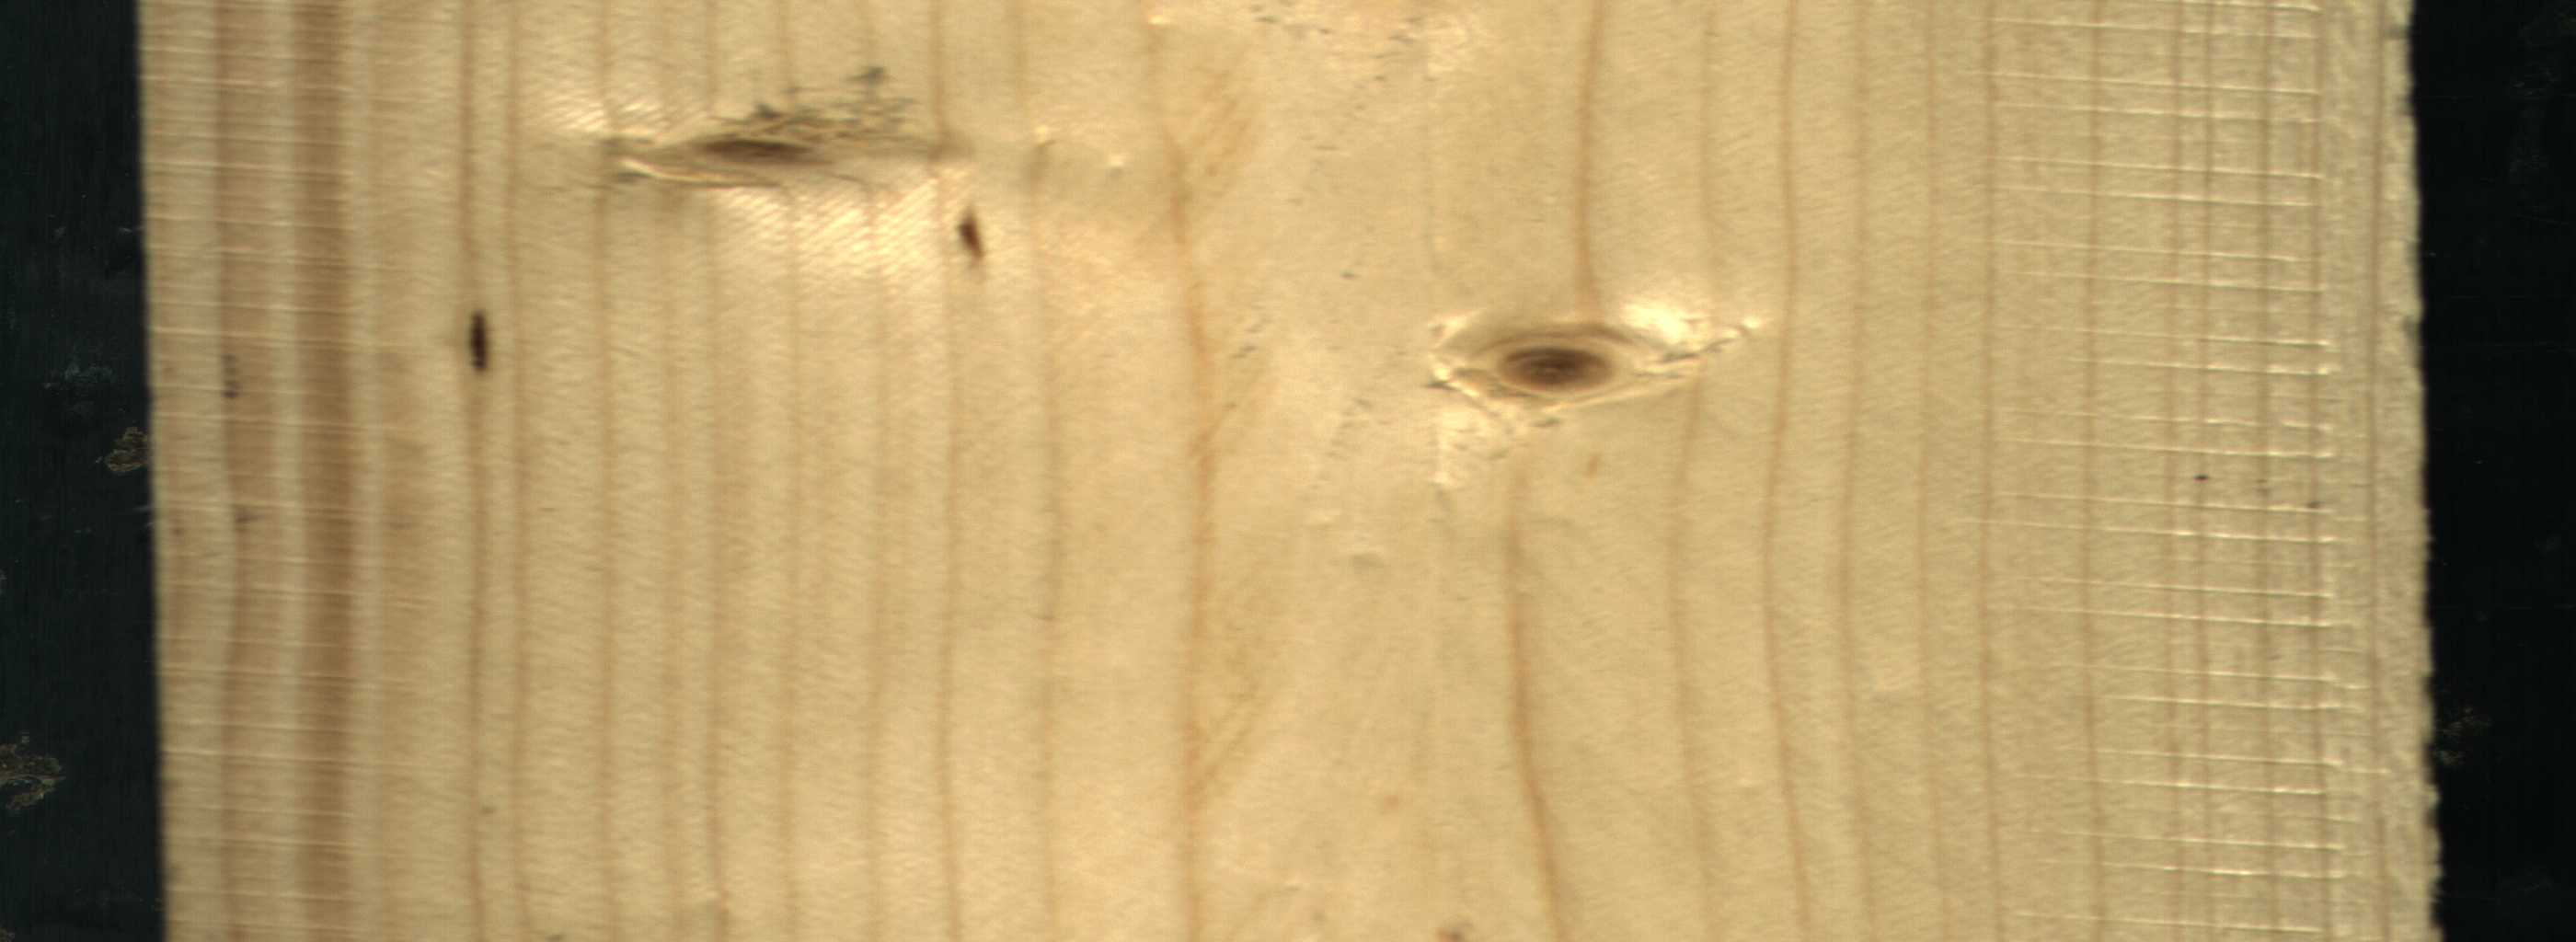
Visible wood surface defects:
resin
Live_Knot
Live_Knot